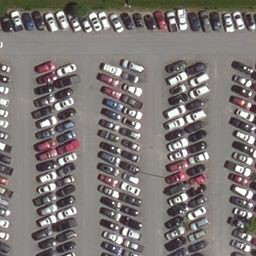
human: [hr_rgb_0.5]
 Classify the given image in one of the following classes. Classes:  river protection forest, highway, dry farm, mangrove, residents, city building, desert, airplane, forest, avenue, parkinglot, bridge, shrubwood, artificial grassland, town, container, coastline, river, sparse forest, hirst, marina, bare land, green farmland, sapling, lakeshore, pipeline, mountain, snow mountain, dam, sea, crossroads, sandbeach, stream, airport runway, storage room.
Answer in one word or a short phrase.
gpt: parkinglot